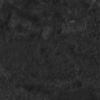
Label: not_dusty